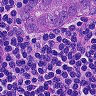
Metastatic tissue present: yes